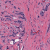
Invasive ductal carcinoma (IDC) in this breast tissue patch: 1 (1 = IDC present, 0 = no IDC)